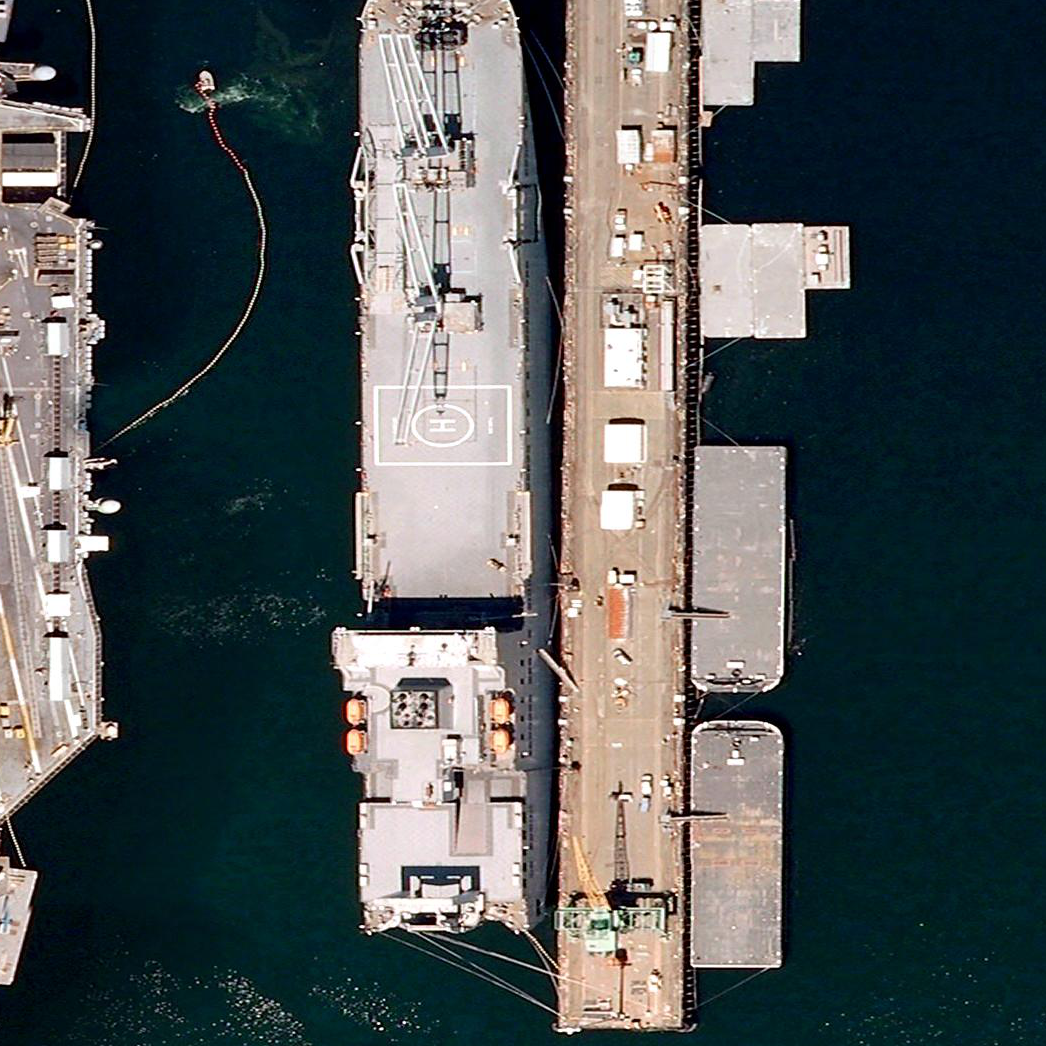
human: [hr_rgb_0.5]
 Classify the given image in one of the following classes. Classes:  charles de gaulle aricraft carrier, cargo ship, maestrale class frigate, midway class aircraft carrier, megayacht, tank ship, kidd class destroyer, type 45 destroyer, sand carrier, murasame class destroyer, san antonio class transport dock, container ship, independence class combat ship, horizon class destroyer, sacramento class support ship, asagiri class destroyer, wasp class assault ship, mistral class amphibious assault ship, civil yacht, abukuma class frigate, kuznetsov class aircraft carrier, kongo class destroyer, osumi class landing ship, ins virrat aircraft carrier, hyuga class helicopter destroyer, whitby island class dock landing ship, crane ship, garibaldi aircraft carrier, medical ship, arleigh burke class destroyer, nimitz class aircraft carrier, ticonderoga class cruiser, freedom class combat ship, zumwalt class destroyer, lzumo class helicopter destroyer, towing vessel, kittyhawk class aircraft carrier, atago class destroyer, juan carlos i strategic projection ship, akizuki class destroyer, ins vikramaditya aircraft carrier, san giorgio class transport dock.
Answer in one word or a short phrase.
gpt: Crane ship